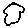
Label: cloud